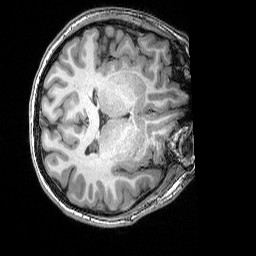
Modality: T1w
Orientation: axial
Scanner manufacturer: siemens
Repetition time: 2.25 s
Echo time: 0.00418 s